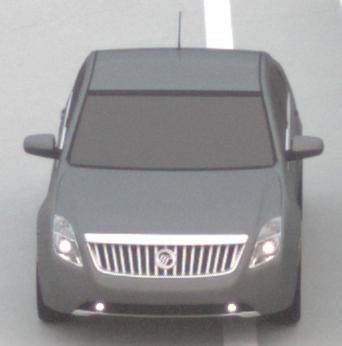
Make: Mercury
Model: Milan
Detailed model: -
Model produced from: 2009
Model produced until: 2010
Doors: 4
Color: gray
Road condition: dry road
Daytime: sunrise or sunset
Contrast: low contrast